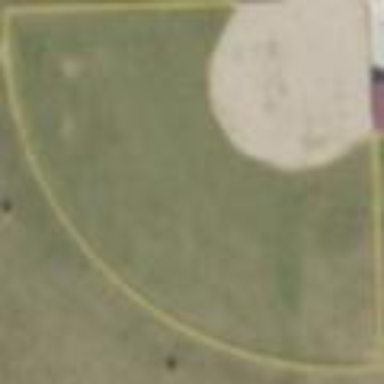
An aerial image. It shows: Baseball pitch for leisure land.